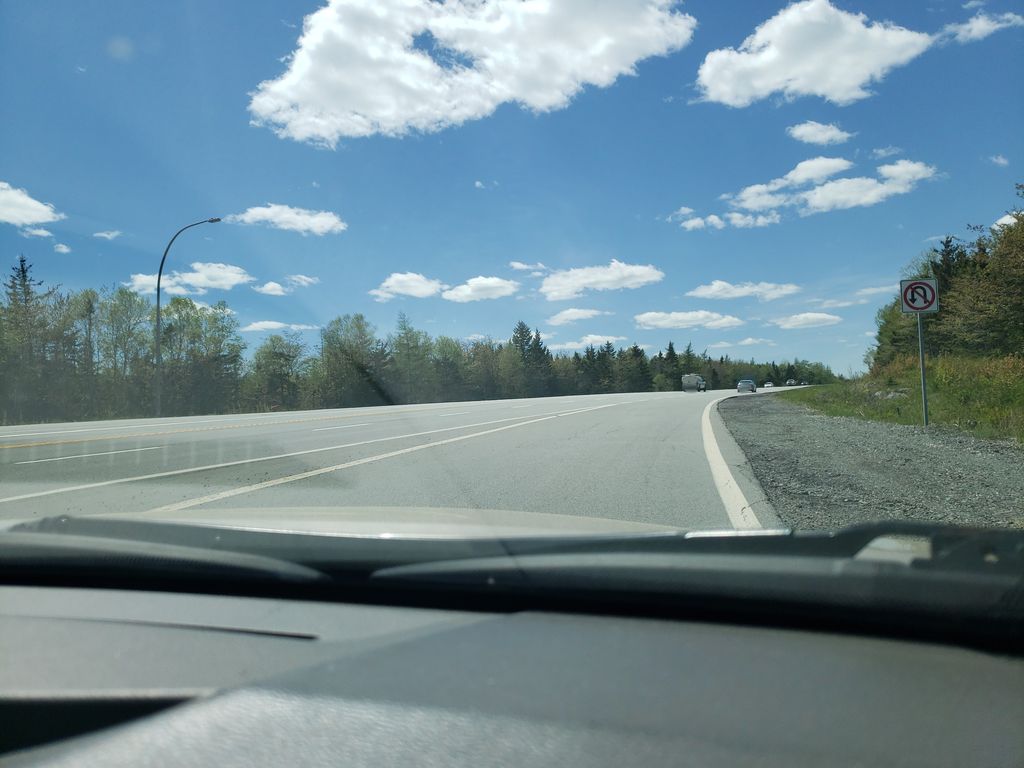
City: halifax